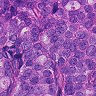
Metastatic tissue present: yes